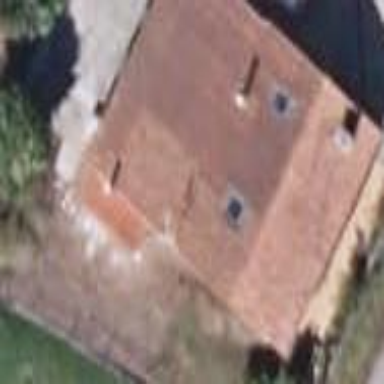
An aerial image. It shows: Simple house.